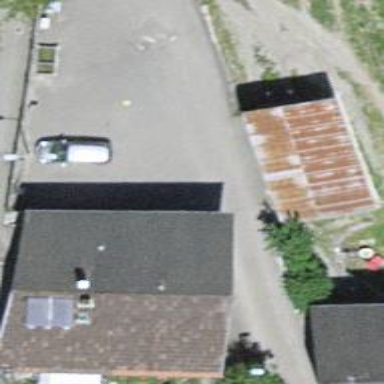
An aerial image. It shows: Brown bench.